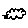
Label: cloud